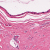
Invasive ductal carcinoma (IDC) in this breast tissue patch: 0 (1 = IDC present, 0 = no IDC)